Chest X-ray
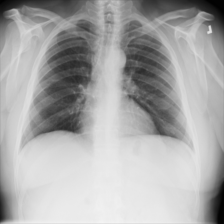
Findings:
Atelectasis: negative
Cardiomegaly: negative
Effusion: negative
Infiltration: negative
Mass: negative
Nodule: negative
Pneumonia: negative
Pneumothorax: negative
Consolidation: negative
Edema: negative
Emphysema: negative
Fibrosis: negative
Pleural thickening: negative
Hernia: negative